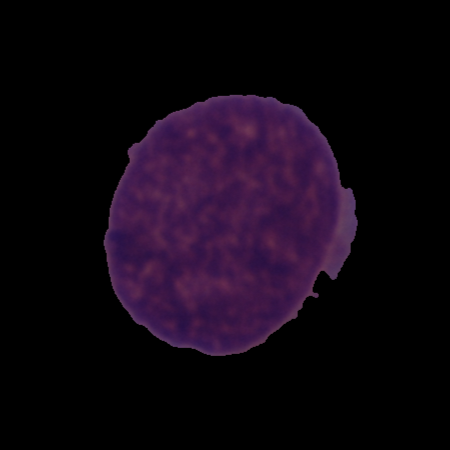
Label: cancer